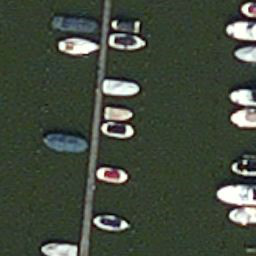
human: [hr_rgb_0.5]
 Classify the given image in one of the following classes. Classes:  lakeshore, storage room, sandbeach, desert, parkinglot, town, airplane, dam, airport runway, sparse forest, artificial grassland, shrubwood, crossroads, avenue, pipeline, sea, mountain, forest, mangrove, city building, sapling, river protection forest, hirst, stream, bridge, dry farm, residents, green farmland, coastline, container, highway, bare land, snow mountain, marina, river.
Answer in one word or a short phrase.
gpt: marina